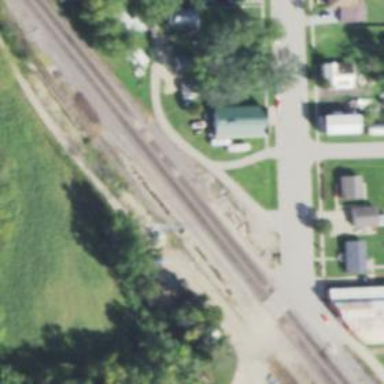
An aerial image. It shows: Railway crossover.